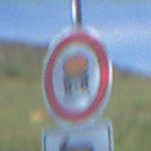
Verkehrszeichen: VerbotFahrzeugeWassergefaehrdenderLadung
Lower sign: RichtungsangabeDurchPfeile2
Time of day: Night
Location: Outdoor (Nature)
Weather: PartlyCloudy
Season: NotSpecified
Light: Natural